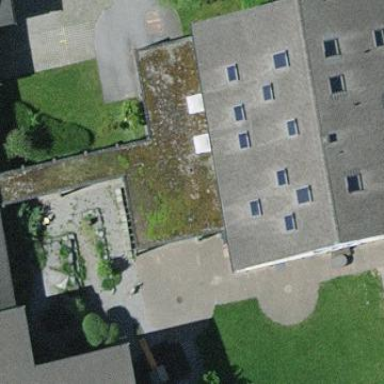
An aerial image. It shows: View of roof of building.